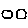
Label: hexagon